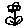
Label: flower